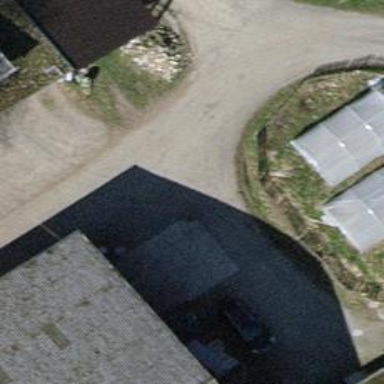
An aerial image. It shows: Asphalt driveway used as service road.